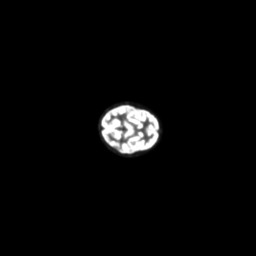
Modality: PET
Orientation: axial
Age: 10
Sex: female
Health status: ill